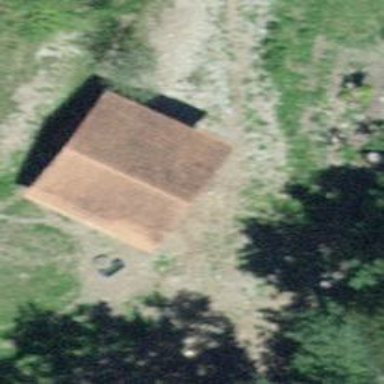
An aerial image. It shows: Rural barn.